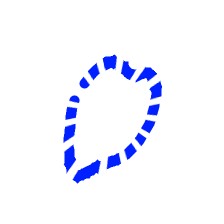
Shape: circle